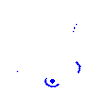
Particle: electron